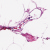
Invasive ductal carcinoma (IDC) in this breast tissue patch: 0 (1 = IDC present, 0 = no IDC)